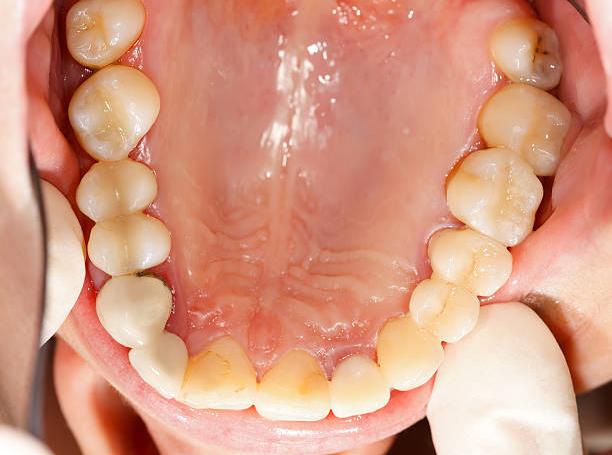
Condition: Calculus